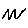
Label: zigzag